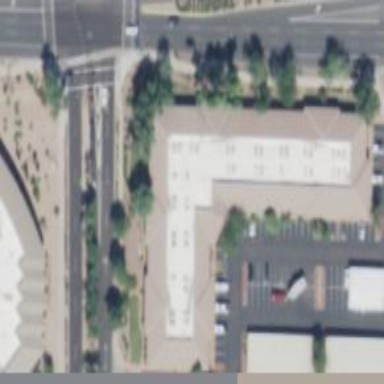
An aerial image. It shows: Commercial building.